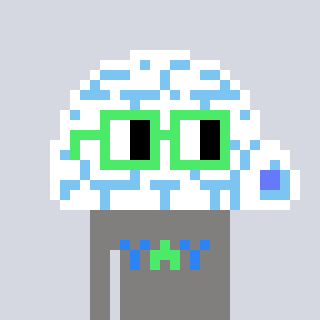
a pixel art character with square light green glasses, a igloo-shaped head and a bluegrey-colored body on a cool background